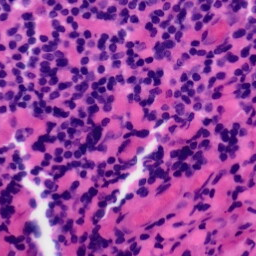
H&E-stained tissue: Tonsil